Field crop: maize
Growth stage: 2
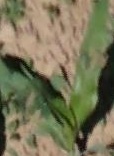
Species: maize